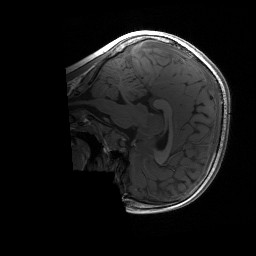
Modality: T1w
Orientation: sagittal
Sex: female
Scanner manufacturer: siemens
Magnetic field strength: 3 T
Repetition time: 1.9 s
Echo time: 0.00243 s